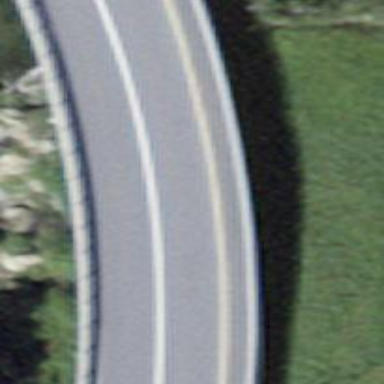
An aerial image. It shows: Asphalt road on secondary bridge.